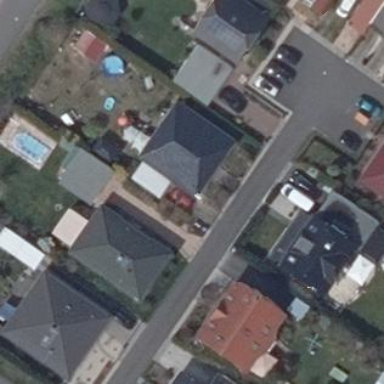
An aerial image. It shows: Simple house.